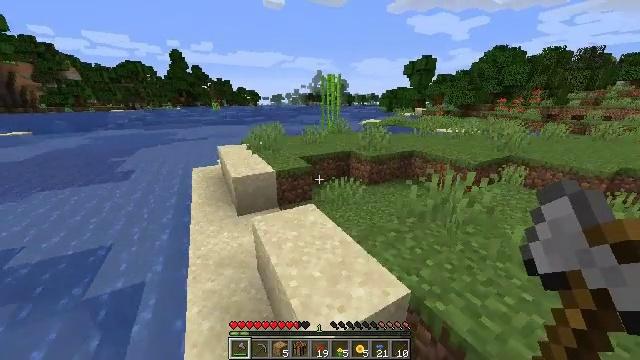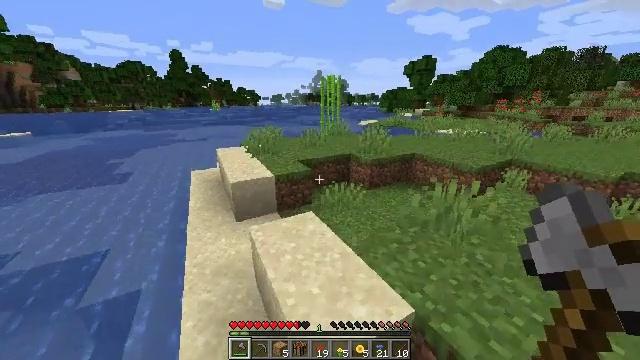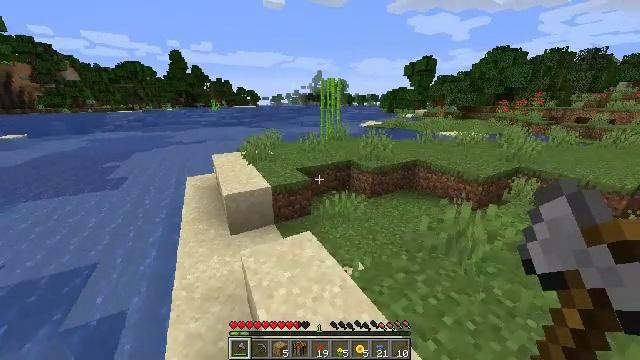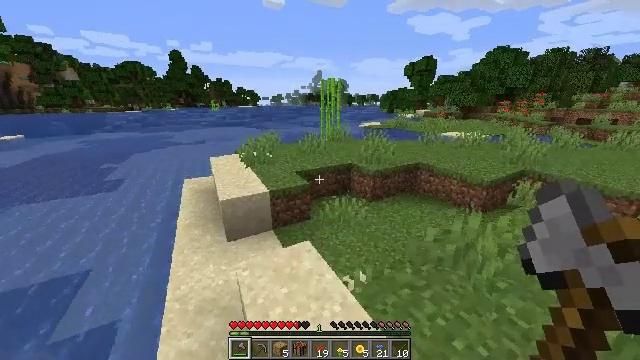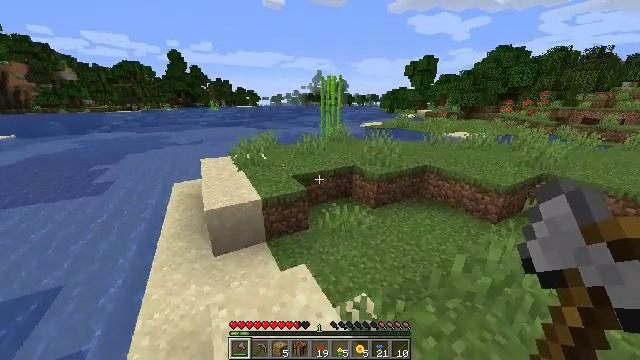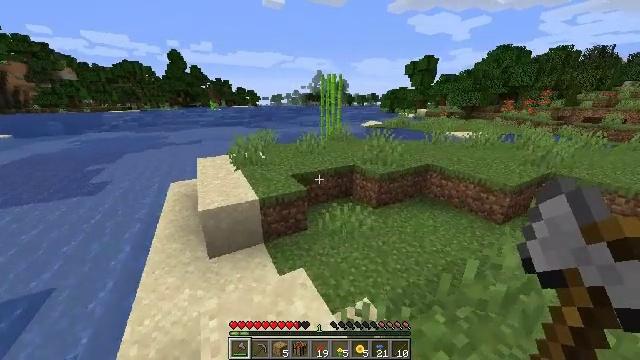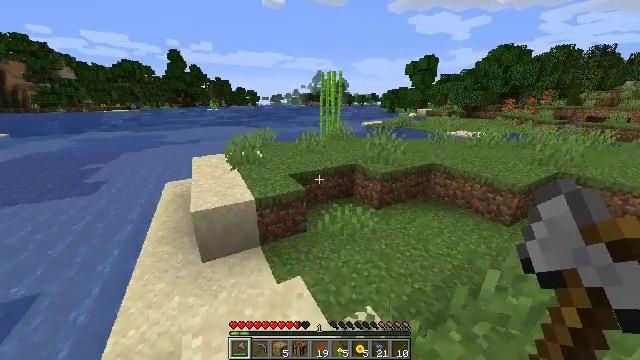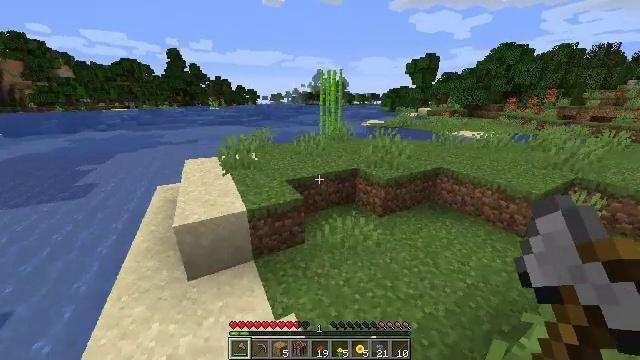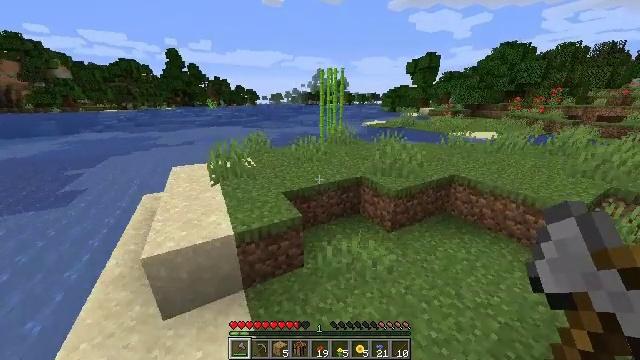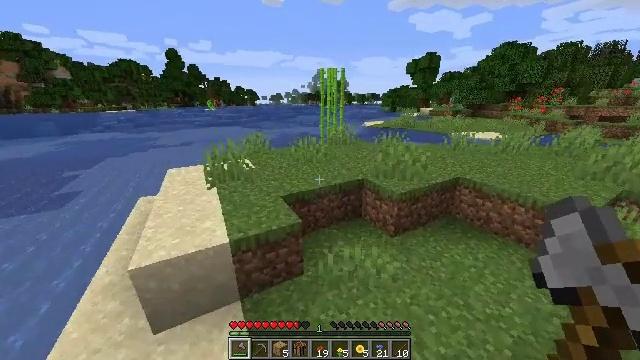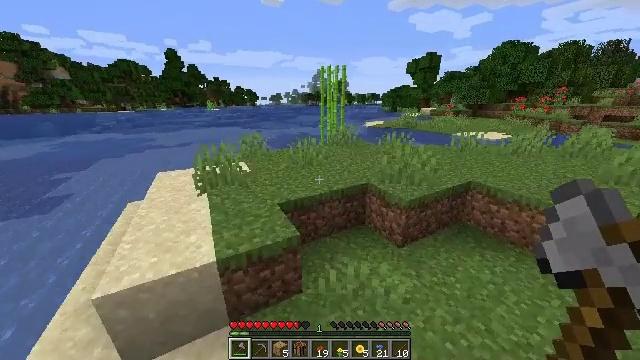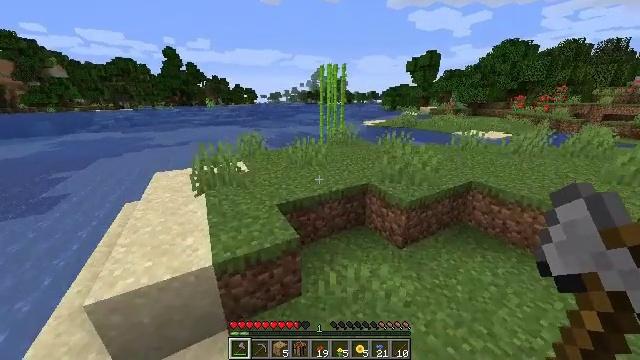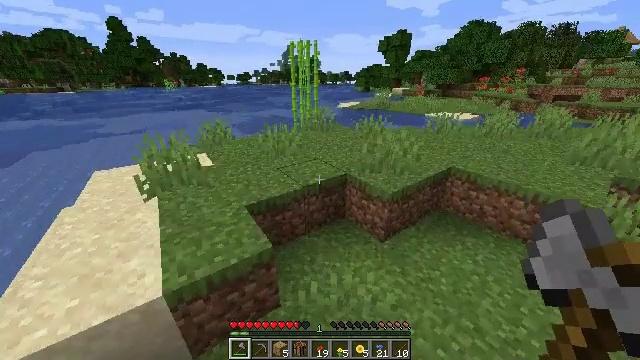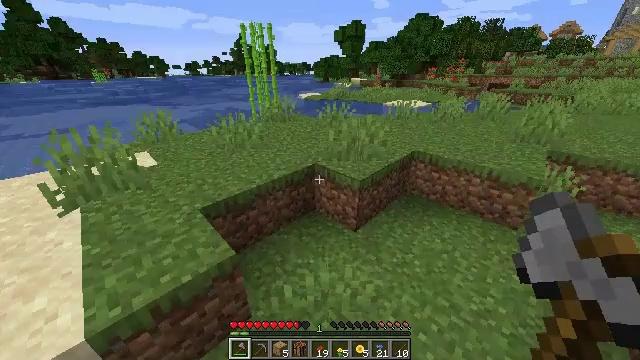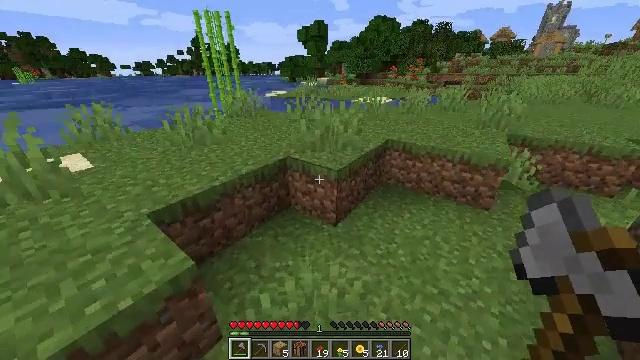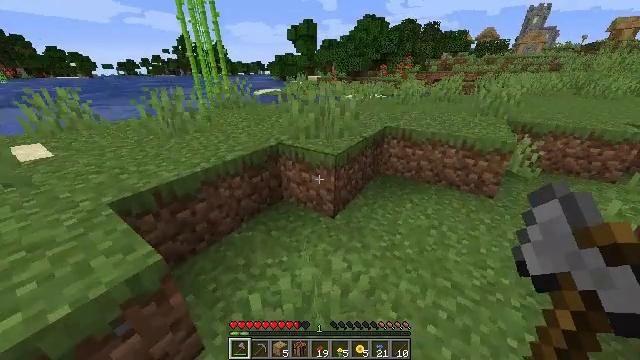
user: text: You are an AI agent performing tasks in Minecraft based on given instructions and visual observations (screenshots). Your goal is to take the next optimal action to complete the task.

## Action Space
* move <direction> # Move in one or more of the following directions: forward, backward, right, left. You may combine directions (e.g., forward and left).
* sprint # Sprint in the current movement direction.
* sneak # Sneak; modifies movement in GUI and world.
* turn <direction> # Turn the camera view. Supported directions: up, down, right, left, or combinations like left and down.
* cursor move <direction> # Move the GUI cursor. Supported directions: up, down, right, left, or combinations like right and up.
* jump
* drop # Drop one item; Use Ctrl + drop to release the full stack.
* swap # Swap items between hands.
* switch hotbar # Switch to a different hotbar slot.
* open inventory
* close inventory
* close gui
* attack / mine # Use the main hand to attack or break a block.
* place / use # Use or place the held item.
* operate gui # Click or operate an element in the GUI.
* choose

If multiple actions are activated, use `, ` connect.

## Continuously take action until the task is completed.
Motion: motion action
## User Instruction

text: Break the sugar cane.
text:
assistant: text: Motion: move forward
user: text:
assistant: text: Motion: move forward
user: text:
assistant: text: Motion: move forward
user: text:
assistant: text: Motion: move forward
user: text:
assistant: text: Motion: move forward
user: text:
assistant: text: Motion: move forward
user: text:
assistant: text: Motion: move forward
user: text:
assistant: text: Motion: move forward
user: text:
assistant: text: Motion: move forward
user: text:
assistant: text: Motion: move forward
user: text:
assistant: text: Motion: move forward
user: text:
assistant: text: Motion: move forward, turn right and down
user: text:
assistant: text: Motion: move forward, turn right and down
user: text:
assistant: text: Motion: move forward, turn right
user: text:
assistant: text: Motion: move forward, turn right
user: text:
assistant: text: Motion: move forward
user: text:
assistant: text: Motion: move forward, turn left and up, jump
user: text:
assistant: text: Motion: move forward, turn left and up, jump
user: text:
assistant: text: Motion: move forward, turn left and up, jump
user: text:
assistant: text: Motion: move forward, turn left
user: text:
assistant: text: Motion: move forward, turn left
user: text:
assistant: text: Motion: move forward, turn left
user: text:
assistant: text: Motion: move forward, turn left
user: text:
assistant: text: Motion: move forward, turn left
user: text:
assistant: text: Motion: move forward
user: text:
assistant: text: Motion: move forward
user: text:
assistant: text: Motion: move forward
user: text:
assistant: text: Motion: move forward, turn left
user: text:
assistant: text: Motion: move forward, turn left and down
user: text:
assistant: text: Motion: move forward, turn down